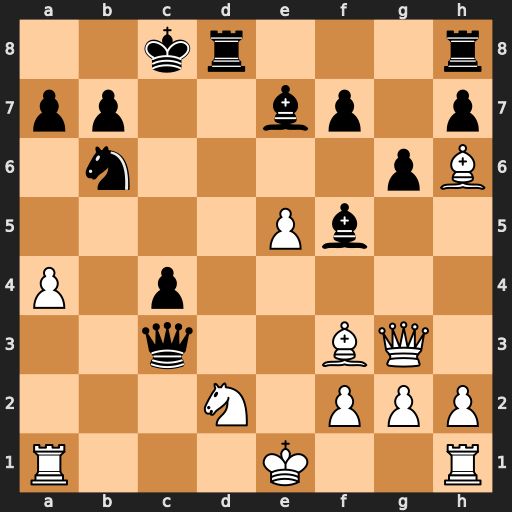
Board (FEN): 2kr3r/pp2bp1p/1n4pB/4Pb2/P1p5/2q2BQ1/3N1PPP/R3K2R
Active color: w
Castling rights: KQ
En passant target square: -
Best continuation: Bxb7+ Kxb7 Qxc3